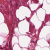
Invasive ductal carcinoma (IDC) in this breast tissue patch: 0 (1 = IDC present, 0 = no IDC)